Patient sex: F
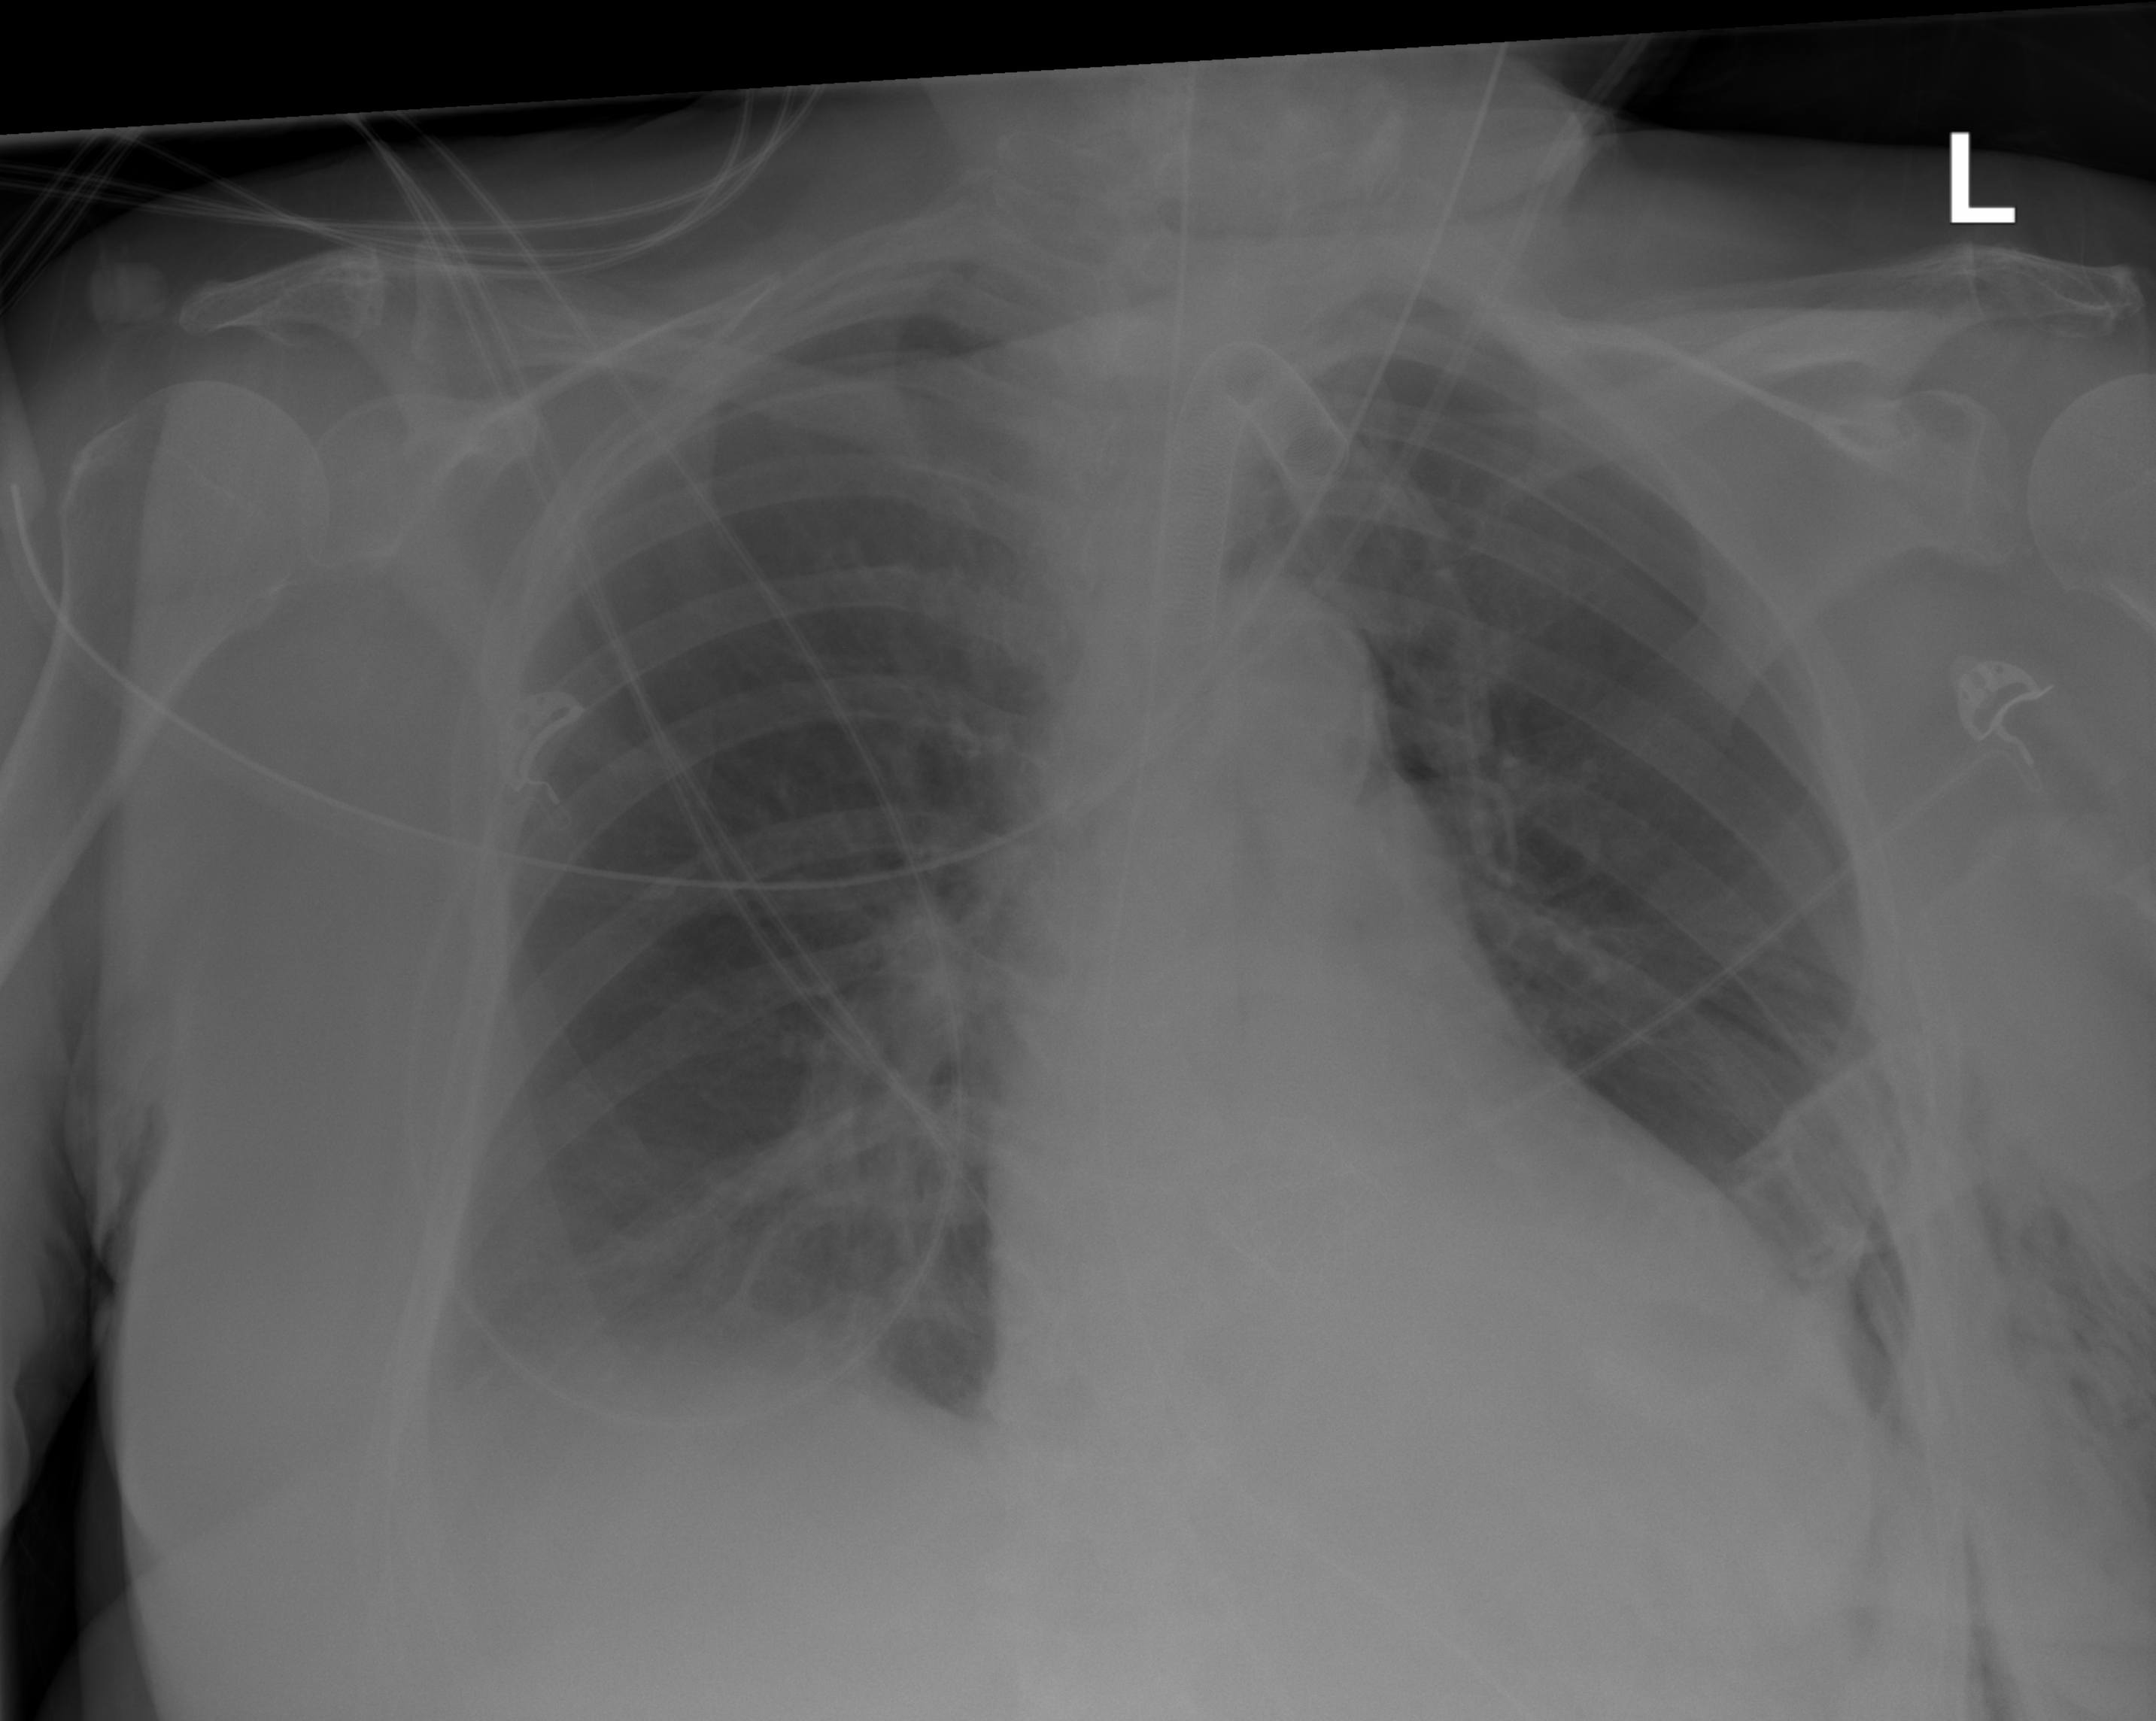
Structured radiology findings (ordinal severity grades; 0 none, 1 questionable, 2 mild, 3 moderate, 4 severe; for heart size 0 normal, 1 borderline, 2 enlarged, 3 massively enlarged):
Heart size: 2
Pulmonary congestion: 0
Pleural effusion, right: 2
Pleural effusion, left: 1
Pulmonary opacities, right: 2
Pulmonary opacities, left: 0
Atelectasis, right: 1
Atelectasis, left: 1